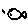
Label: fish